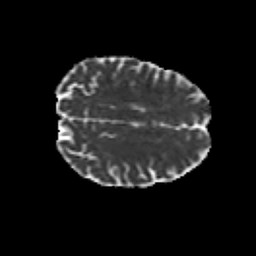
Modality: MD
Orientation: axial
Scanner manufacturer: siemens
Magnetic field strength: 3 T
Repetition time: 6.8 s
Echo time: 0.093 s